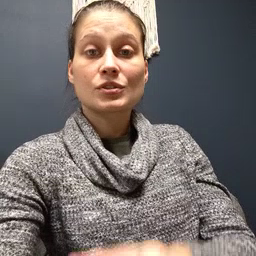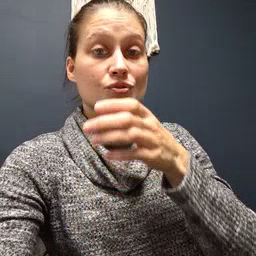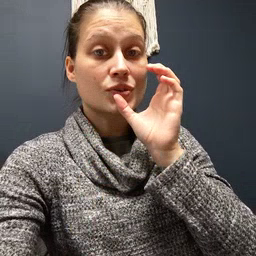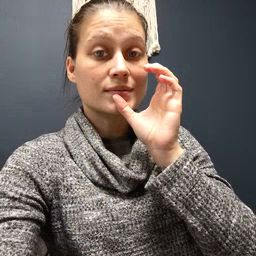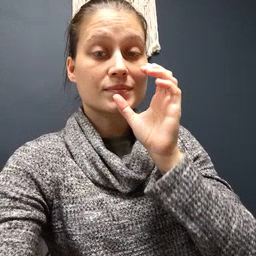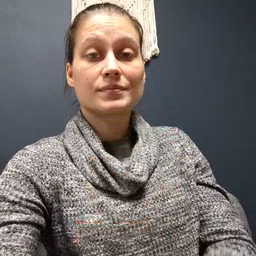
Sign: drink